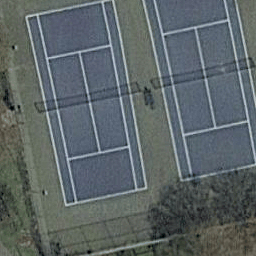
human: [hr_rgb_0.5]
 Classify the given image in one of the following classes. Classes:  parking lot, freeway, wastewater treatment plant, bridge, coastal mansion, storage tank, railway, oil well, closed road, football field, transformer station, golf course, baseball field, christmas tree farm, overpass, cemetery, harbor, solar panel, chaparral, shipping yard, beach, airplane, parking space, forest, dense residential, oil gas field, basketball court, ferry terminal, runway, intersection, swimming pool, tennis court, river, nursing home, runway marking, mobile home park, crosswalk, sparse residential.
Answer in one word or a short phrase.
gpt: tennis court